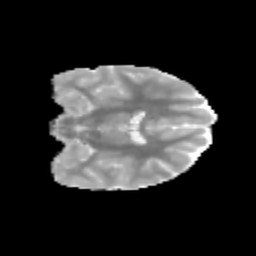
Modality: MD
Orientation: coronal
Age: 11
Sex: male
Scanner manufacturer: siemens
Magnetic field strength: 3 T
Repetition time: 3.8 s
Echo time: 0.07 s